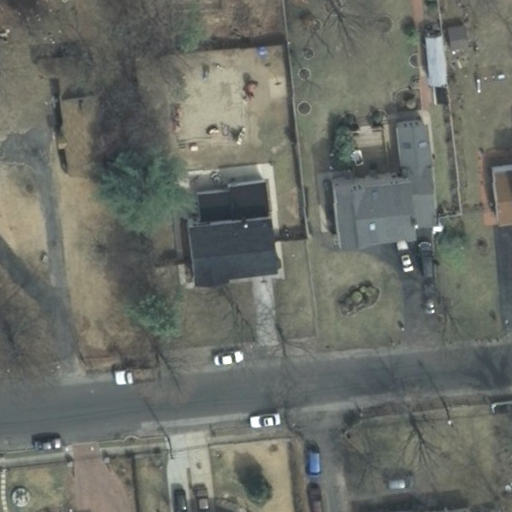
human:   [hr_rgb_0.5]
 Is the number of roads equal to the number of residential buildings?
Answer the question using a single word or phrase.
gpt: no

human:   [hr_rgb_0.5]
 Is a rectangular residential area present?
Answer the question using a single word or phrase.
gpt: yes

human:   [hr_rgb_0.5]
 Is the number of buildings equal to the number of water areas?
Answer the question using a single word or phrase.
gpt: no

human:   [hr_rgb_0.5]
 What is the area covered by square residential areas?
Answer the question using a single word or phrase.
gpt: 0m2

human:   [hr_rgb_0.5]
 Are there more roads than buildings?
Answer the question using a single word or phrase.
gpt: no

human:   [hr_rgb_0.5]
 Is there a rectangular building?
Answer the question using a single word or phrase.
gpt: yes

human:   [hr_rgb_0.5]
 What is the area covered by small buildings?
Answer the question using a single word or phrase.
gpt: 32m2

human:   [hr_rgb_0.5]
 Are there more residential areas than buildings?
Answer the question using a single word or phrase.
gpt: no

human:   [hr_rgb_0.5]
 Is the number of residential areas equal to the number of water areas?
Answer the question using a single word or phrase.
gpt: no

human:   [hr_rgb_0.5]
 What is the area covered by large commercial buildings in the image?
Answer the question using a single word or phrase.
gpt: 0m2

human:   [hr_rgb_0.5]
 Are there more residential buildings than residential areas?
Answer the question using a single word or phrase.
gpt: yes

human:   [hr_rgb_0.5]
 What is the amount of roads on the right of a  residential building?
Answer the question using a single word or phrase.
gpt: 0

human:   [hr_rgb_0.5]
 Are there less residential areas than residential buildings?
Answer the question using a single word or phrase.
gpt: yes

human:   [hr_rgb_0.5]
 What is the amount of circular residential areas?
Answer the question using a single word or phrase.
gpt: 0

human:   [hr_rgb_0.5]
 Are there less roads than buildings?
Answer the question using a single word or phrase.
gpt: yes

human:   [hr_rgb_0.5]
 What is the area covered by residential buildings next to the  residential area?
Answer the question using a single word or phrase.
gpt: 1310m2

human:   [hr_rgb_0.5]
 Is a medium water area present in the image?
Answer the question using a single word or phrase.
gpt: no

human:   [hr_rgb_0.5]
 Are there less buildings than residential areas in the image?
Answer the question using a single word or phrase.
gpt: no

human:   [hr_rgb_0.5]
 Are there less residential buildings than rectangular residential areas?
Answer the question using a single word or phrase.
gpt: no

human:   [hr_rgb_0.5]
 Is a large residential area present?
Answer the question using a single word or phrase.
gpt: yes

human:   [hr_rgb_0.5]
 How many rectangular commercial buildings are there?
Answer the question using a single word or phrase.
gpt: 0

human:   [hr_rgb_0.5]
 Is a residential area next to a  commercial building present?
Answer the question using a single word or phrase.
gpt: no

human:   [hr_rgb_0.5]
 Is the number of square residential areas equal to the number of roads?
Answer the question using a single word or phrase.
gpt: no

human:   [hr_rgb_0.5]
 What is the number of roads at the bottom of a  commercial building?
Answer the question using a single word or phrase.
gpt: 0

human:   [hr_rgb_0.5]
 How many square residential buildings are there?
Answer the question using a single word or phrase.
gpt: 0

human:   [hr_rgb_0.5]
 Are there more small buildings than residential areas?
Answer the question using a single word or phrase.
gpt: no

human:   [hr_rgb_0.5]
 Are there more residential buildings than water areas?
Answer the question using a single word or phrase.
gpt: yes

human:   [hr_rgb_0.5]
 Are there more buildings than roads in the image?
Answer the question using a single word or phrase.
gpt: yes

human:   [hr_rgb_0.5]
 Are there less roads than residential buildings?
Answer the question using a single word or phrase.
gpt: yes

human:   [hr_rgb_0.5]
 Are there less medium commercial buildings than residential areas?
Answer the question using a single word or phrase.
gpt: yes

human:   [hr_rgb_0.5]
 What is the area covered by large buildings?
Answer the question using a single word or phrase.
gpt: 0m2

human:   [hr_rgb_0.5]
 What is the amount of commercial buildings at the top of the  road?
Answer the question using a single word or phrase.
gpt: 0

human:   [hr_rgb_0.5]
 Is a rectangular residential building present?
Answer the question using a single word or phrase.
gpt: no

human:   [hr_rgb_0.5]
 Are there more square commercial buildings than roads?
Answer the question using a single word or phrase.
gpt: no

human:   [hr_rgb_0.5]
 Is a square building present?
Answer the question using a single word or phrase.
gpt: no

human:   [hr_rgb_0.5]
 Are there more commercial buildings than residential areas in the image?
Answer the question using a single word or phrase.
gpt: no